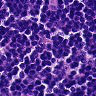
Metastatic tissue present: no